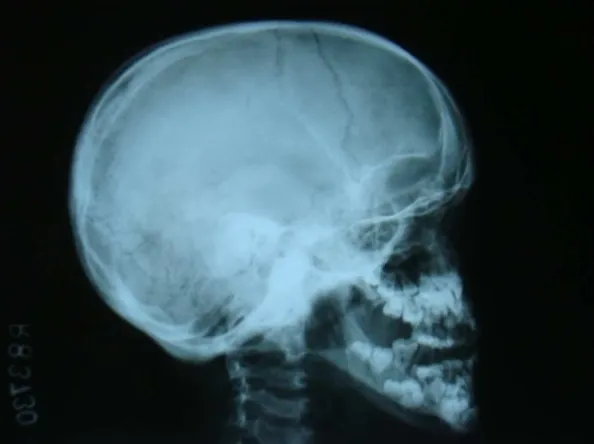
Lateral cephalogram showing open skull sutures.
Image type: radiology (x_ray)